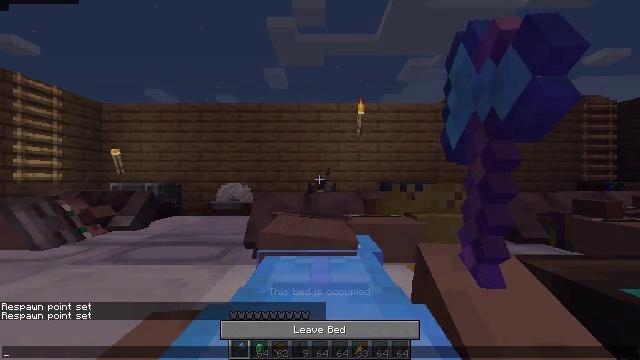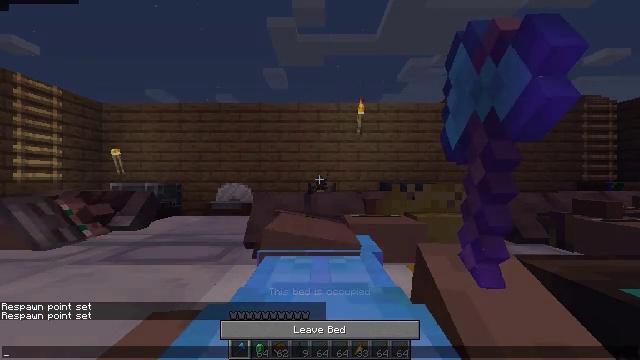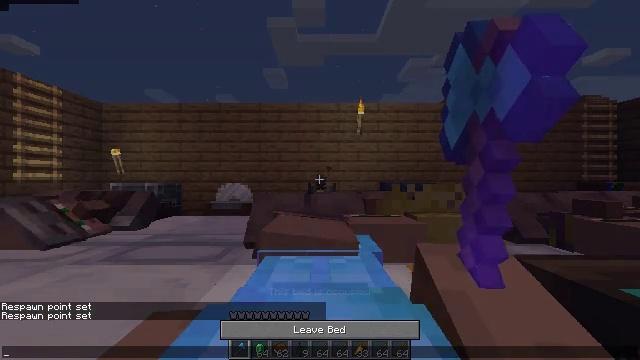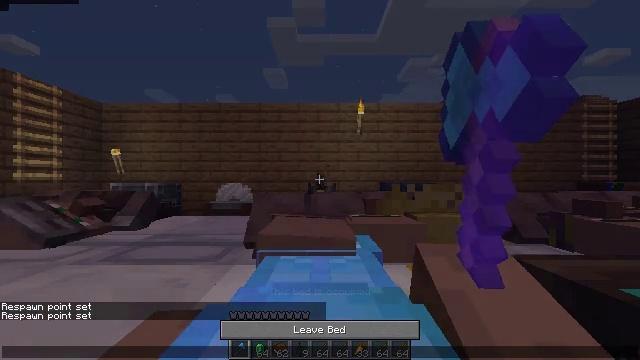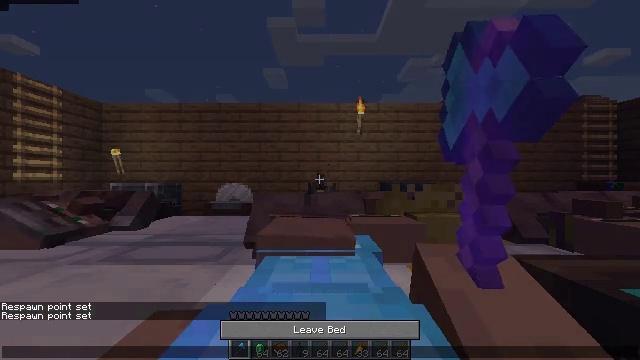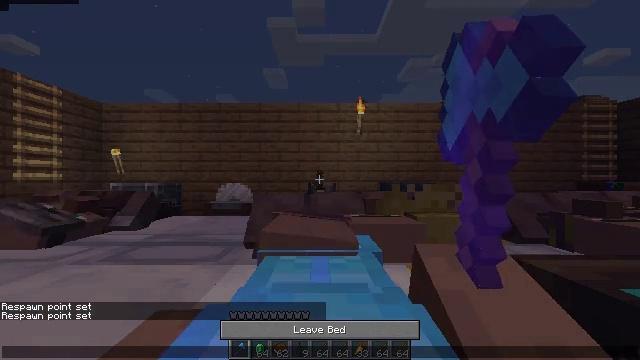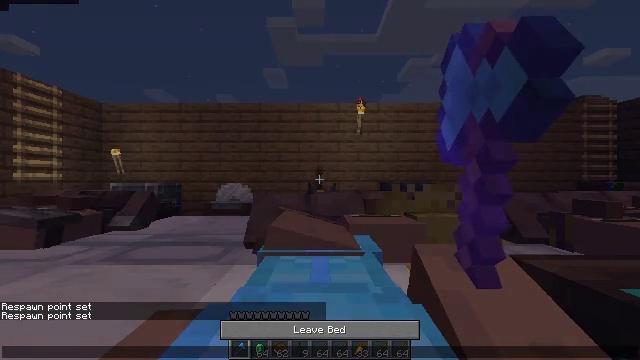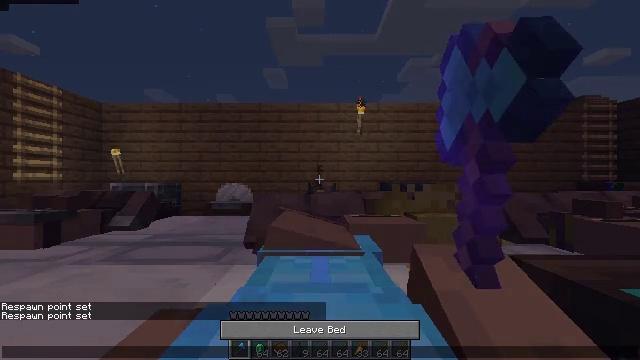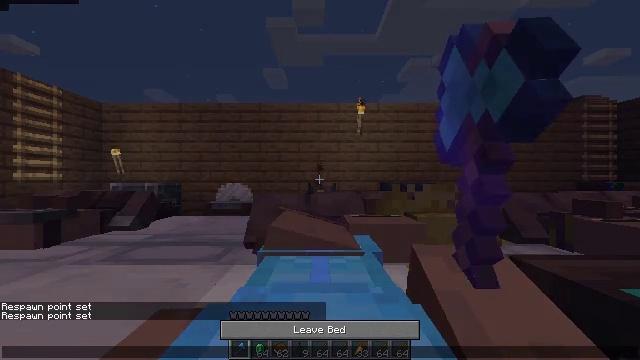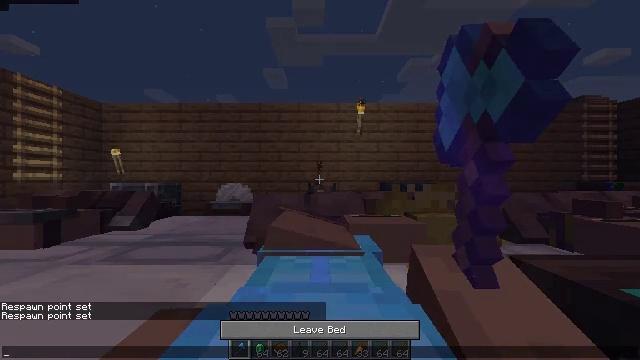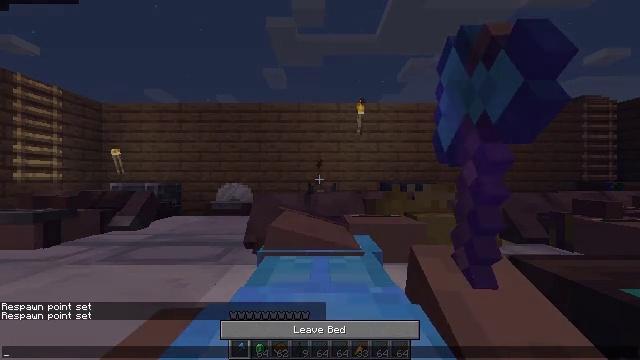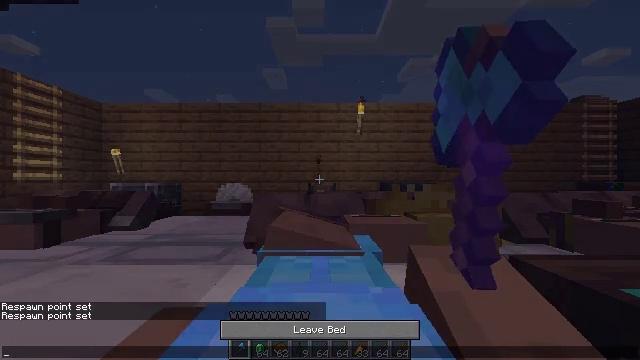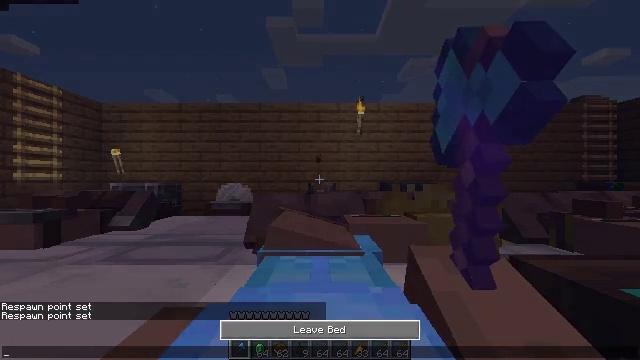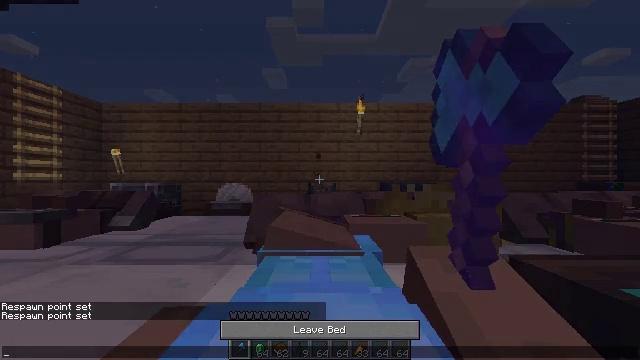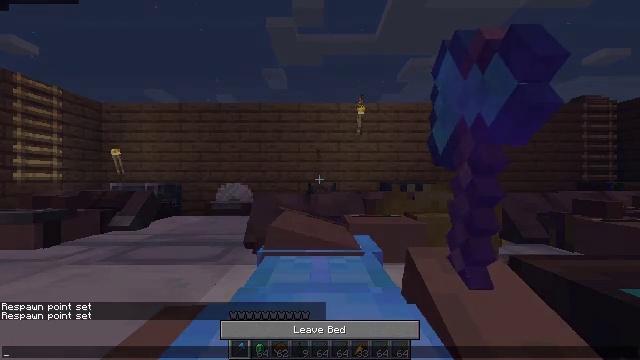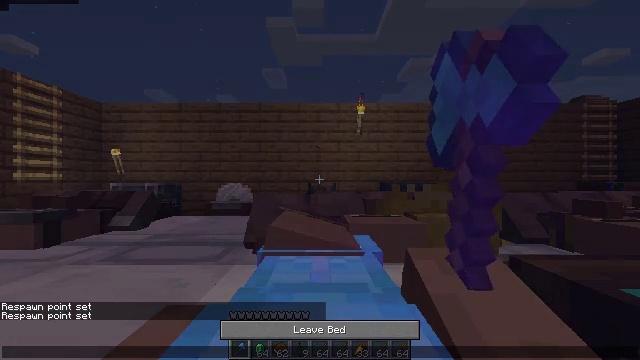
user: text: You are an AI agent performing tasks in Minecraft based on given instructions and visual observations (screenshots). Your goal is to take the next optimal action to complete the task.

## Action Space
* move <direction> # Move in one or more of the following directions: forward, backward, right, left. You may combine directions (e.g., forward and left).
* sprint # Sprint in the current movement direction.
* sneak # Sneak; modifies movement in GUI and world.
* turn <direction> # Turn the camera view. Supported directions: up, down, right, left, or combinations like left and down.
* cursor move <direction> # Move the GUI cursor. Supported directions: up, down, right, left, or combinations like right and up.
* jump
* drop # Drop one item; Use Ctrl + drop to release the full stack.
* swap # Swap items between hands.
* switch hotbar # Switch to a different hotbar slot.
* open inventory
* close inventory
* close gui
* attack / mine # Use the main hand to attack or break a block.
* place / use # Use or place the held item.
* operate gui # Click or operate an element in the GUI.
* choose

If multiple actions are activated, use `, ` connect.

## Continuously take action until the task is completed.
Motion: motion action
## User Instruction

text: Interact with the enchanting table to craft an enchanted book.
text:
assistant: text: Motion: cursor move left and down
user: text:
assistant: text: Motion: cursor move left and up
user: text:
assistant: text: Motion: cursor move left and up
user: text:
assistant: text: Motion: cursor move left and up
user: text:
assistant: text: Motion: cursor move left and up
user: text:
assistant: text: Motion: cursor move down
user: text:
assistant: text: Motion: cursor move right and down
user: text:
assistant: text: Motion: no_op
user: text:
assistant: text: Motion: no_op
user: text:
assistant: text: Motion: no_op
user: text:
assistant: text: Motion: no_op
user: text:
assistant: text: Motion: cursor move left and up
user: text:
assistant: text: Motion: cursor move left and up
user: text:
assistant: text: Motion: cursor move left and up
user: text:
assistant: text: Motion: no_op
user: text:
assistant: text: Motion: no_op
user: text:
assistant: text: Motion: no_op
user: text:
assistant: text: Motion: no_op
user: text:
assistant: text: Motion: no_op
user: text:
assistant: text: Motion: no_op
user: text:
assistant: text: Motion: no_op
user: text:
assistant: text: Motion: no_op
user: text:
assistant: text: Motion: no_op
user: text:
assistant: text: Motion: no_op
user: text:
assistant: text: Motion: no_op
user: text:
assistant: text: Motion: no_op
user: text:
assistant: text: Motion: no_op
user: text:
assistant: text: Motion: cursor move right and up
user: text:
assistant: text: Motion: cursor move right and up
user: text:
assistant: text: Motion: no_op